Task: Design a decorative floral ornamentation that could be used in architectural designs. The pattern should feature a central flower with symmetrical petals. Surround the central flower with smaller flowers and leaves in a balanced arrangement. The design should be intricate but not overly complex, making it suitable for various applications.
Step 284:
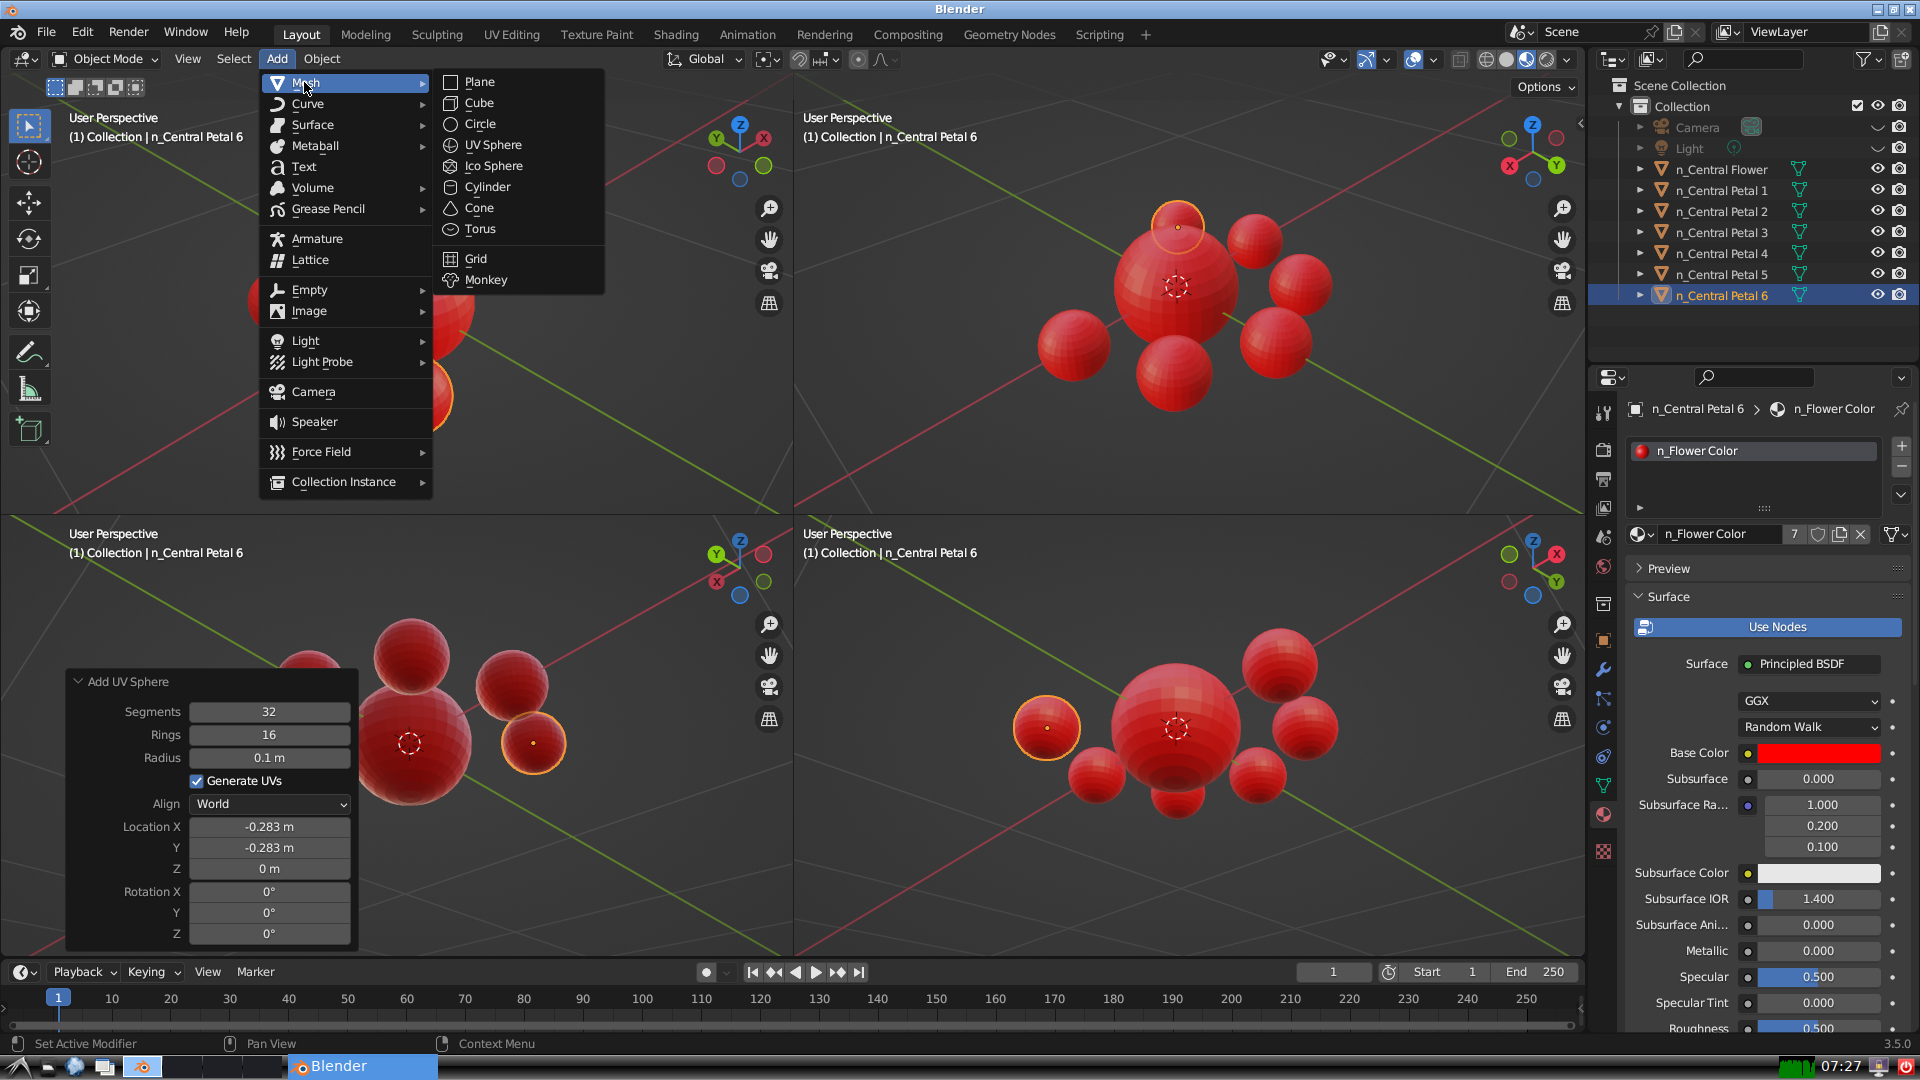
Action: {"mouse_move": [499, 144]}